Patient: sex M, age 63
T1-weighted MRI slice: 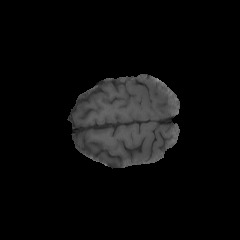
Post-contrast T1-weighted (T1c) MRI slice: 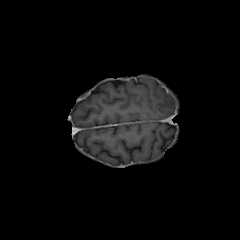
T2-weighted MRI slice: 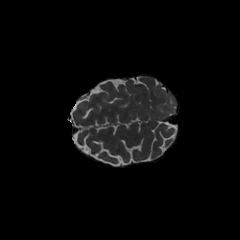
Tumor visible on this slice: yes
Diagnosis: Glioblastoma, IDH-wildtype
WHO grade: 4